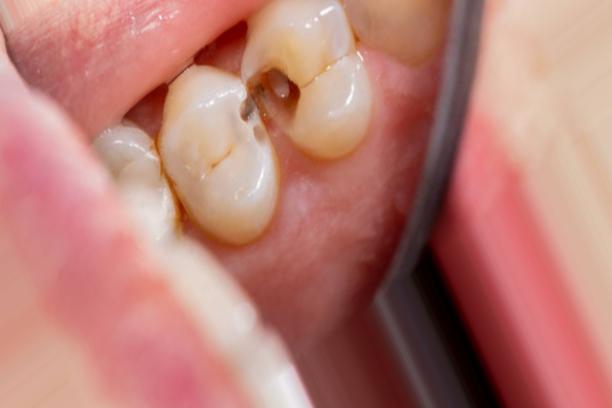
Condition: Caries